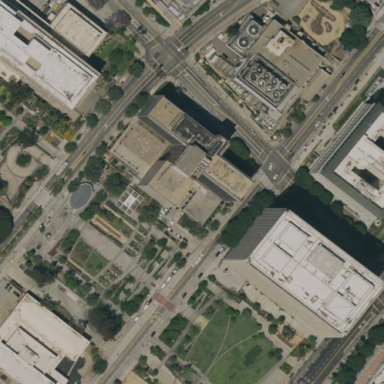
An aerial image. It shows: Government office building.